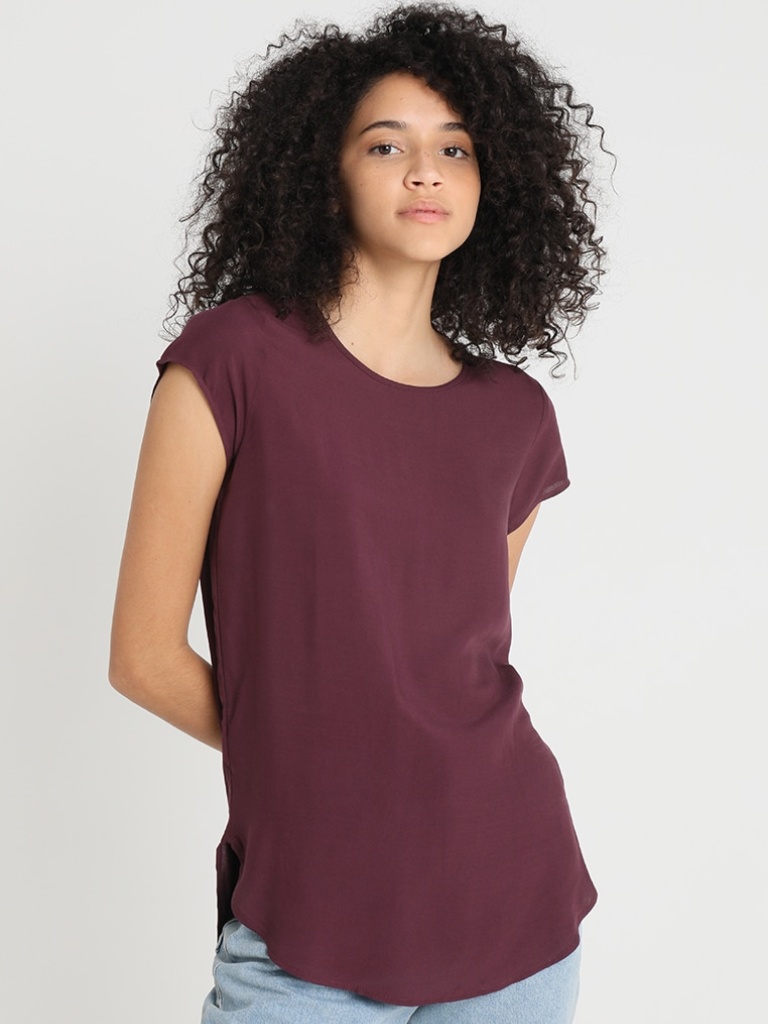
cotton relaxed short sleeve hip length Untucked crew t-shirt